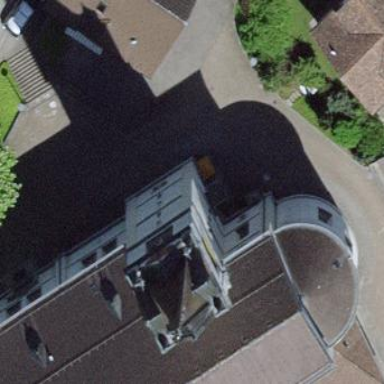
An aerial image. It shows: Bell tower that is part of building.